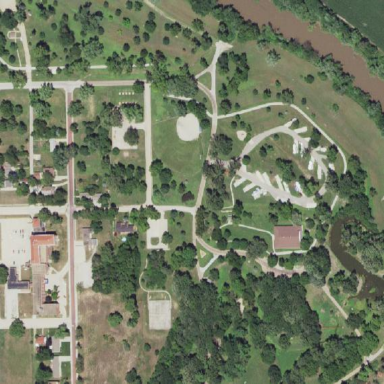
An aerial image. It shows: Park.